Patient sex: F
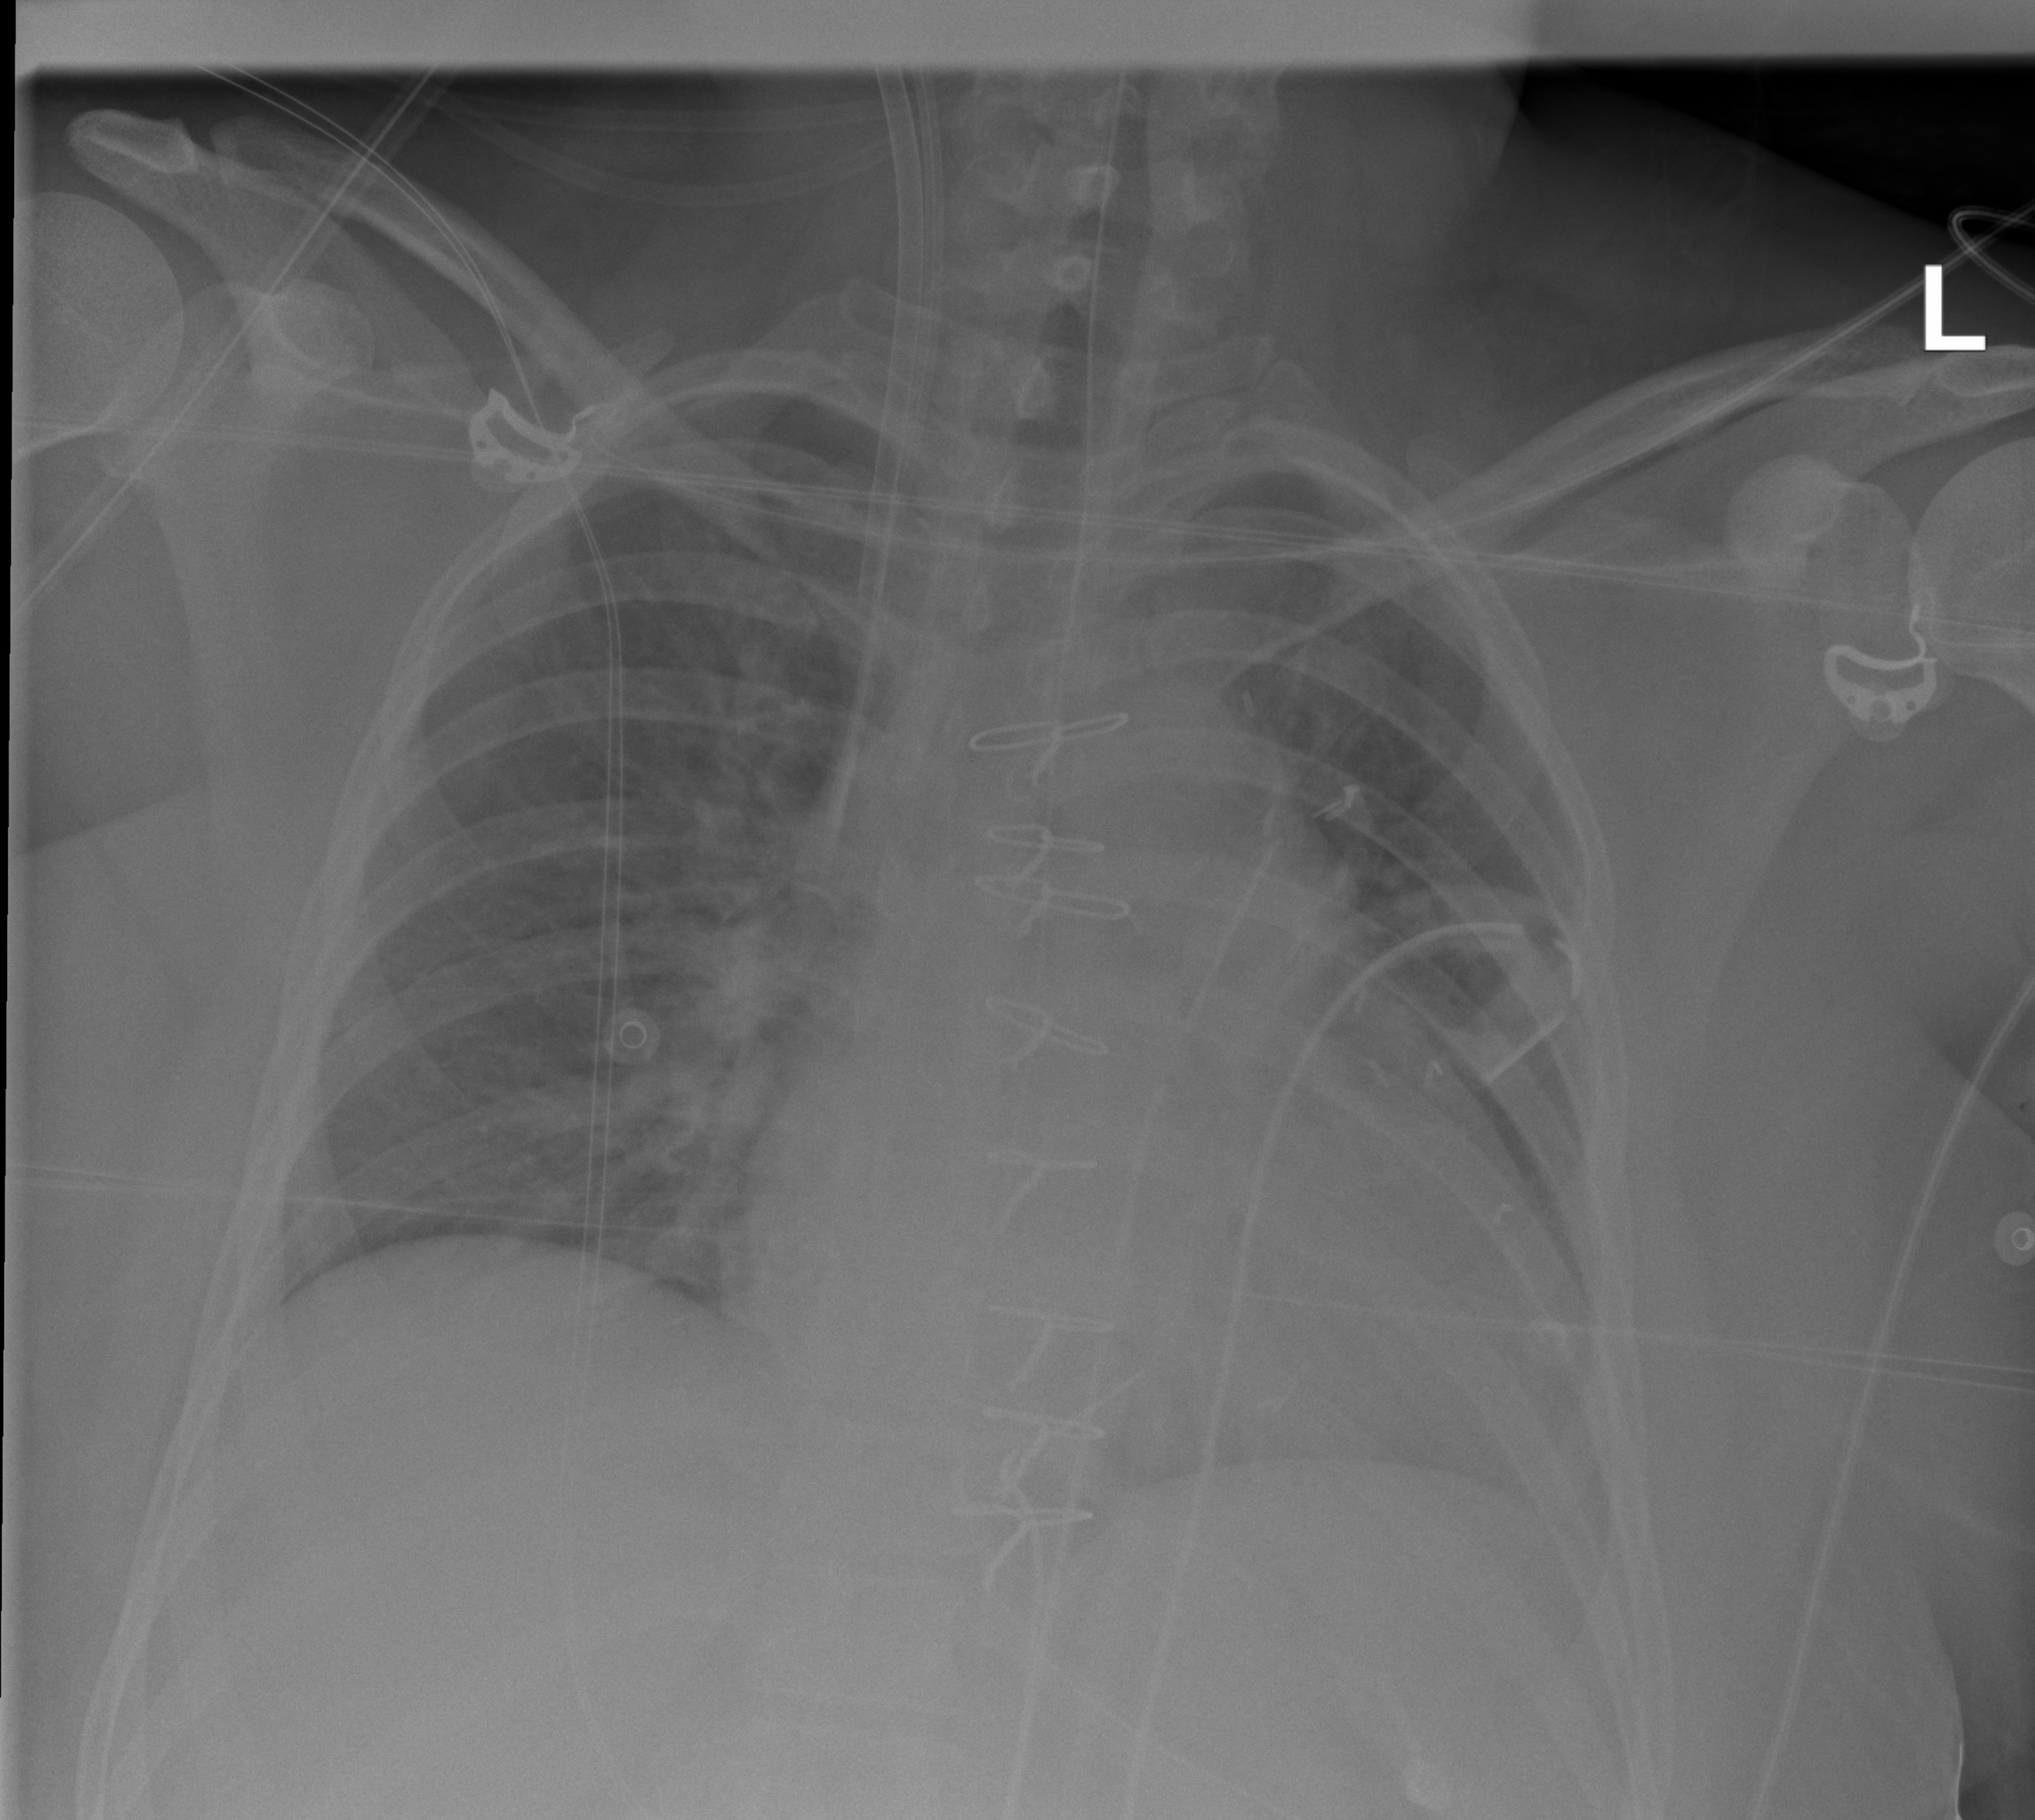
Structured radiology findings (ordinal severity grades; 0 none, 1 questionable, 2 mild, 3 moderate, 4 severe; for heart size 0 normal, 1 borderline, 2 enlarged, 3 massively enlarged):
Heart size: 3
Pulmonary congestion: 1
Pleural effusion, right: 0
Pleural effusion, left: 1
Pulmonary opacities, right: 1
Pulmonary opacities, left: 1
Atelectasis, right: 0
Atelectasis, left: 0